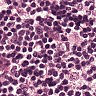
Metastatic tissue present: no